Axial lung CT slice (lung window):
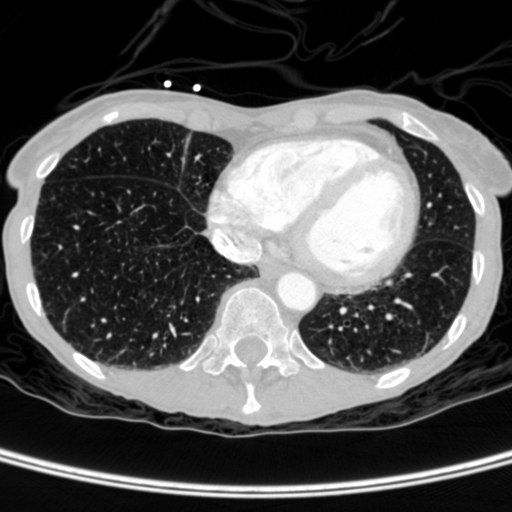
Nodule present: no